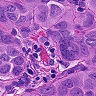
Metastatic tissue present: yes